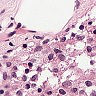
Metastatic tissue present: no